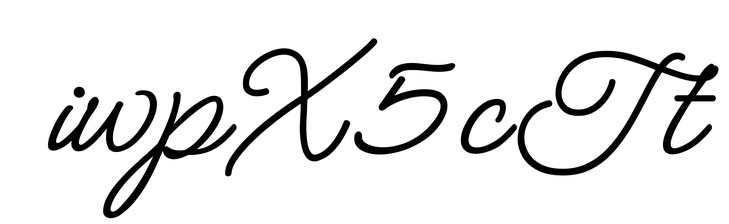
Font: MeowScript-Regular